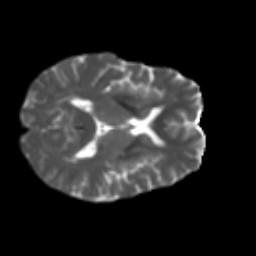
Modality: T2w
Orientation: axial
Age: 62
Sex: female
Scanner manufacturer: ge
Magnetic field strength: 3 T
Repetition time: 7.8 s
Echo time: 0.0606 s